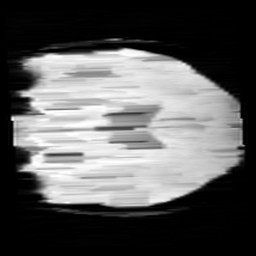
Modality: minIP
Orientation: coronal
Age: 12
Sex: male
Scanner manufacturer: siemens
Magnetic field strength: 3 T
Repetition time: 0.027 s
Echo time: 0.02 s